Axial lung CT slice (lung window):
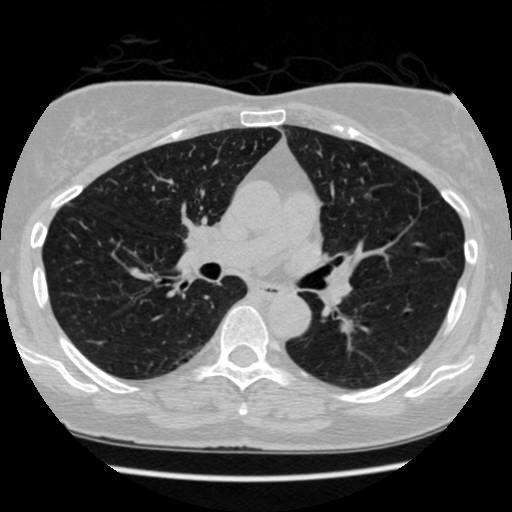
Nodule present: yes
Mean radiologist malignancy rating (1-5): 2